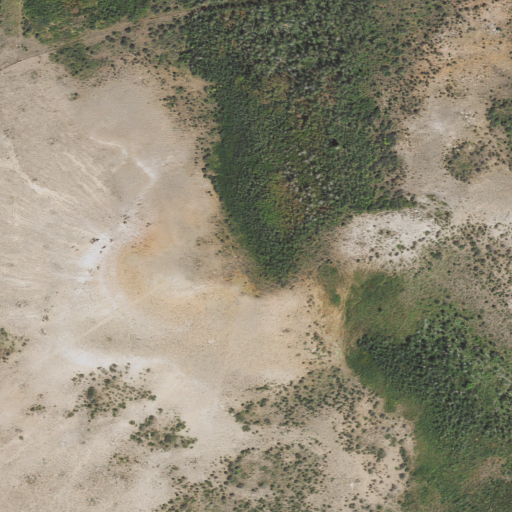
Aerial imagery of mountain in Utah named Twin Peaks containing shrub, deciduous forest, evergreen forest, and grassland